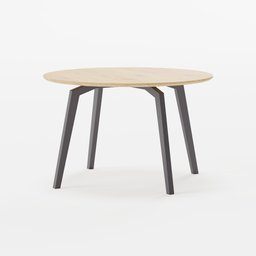
Label: furniture